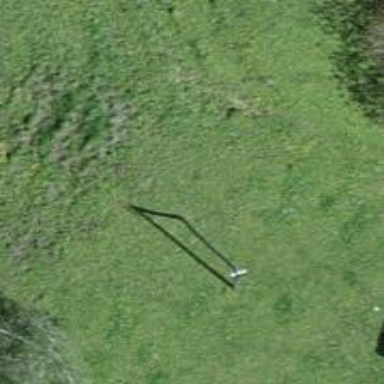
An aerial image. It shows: Power pole.